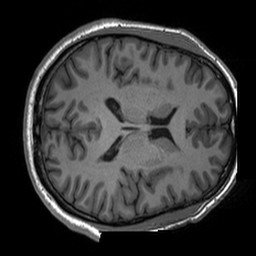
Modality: T1w
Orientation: axial
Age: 37
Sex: male
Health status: healthy
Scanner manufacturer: siemens
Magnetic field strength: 3 T
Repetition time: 2 s
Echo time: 0.00197 s